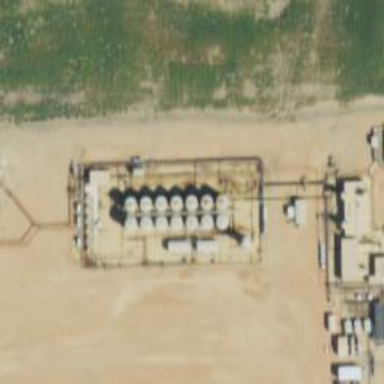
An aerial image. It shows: Storage tank with man-made structure.